Question: I am creating a system for my dissertation for a school to use. There's one aspect I can't get working though. I want to be able to set attendance for multiple people all at once. There's an image here that will show you what the form looks like:

All values are set to , so only a couple can be chaged to if need be. Once the button is pressed at the bottom of the form, I would like it to navigate to a confirmation page. I have used a MySQl query to get a list of staff members whose attendance has not already been set and used an tag to place this in an HTML form. The code I have to produce the list is as follows:
'''
<?php
// Get a list of all items and display them in ID order
$dynamicList = "";
$sql = mysql_query("SELECT StaffID, StaffName FROM StaffDetails WHERE StaffID NOT IN (SELECT StaffID FROM StaffAttendance WHERE AttendanceDate = curdate()) ORDER BY StaffID ASC");
// Show list
$productCount = mysql_num_rows($sql);
$setTodaysAttendanceList = "";
if ($productCount > 0) {
while($row = mysql_fetch_array($sql)) {
$StaffID = $row["StaffID"];
$StaffName = $row["StaffName"];
$setTodaysAttendanceList .= '<tr style="font-size:15px;">
<td><a href="../staff_member_details.php?id=' . $StaffID . '">' . $StaffID . '</a></td>
<td><a href="../staff_member_details.php?id=' . $StaffID . '">' . $StaffName . '</a></td>
<td><label>
<select name="attendance_status" id="attendance_status">
<option value="Present">Present</option>
<option value="Absent">Absent</option>
</select>
</label></td>
<td><label>
<textarea cols="21" rows="5" name="notes" id="notes" placeholder="Enter notes here..."></textarea>
</label></td>
</tr>';
}
} else {
$setTodaysAttendanceList = "There are no records listed at this time";
}
mysql_close();
?>
'''
Then within the HTML I have this:
'''
<form action="set_multiple_staff_attendance_confirm.php" enctype="multipart/form-data" name="StaffAttendanceForm" id="StaffAttendanceForm" method="post">
<?php echo $setTodaysAttendanceList; ?>
<tr style="font-size:15px;">
<td></td>
<td></td>
<td></td>
<td><label>
<input type="submit" name="addNewRow" id="addNewRow" value="Add Staff Attendance Records" />
</label></form></td>
</tr>
'''
When it redirects to the next page, I have an insert query that looks like this:
'''
<?php
// Add row to database
if (isset($_POST['staff_id'])) {
$staff_id = mysql_real_escape_string($_POST['staff_id']);
$attendance_status = mysql_real_escape_string($_POST['attendance_status']);
$notes = mysql_real_escape_string($_POST['notes']);
$sql .= mysql_query("INSERT INTO StaffAttendance (StaffID, AttendanceDate, AttendanceStatus, Notes) VALUES
('$staff_id', now(), '$attendance_status', '$notes')") or die (mysql_error());
$editid = mysql_insert_id();
}
?>
'''
I know this is a long and convoluted way of asking, but I'm just showing that I've had a go and am completely stuck!
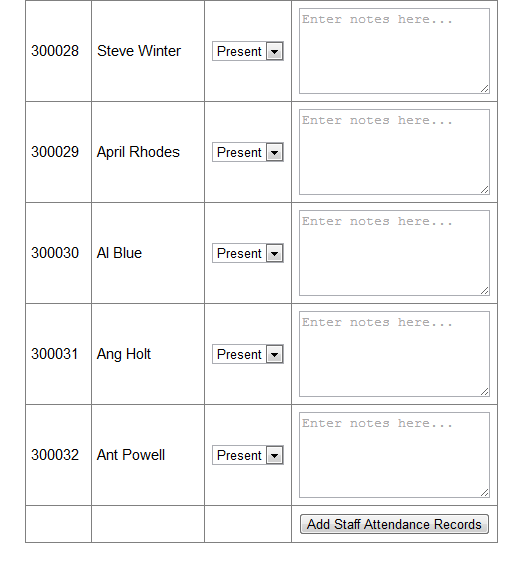
Answer: It looks to me like you are checking for '$_POST["staffid"]', but your select menus have 'name="attendance_status"' set.
You should rather set the names of your select menus like this:
'''
name="attendance_status[]"
'''
Then in your php script you read an array - not a single value - when you do '$_POST["attendance_staff"]'.
EDIT: This will only work if you also have an array available with all the corresponding staffids. You can get this by using a hidden input for every row whose name is 'staffid[]' and whose value is the staffid.
However, a more reliable way would probably be to use the staffid inside the name of every saveable form element, as David-SkyMesh pointed out in a comment to your post.
EDIT: For example, you could use this code to name your form elements (untested):
'''
<select name="$staffID_attendance_status" id="$staffID_attendance_status">
<option value="Present">Present</option>
<option value="Absent">Absent</option>
</select>
<textarea cols="21" rows="5" name="$staffID_notes" id="$staffID_notes" placeholder="Enter notes here..."></textarea>
<input type='hidden' name='staffID[]' value='$staffID'>
'''
Note that this will also give all your form elements unique ids which is necessary if you want your HTML to validate.
Then in your script you could do this:
'''
foreach ($_POST["staffID"] as $staffID) {
$staff_id = mysql_real_escape_string($staffID);
$attendance_status = mysql_real_escape_string($_POST[$staff_id . "_attendance_status"]);
$notes = mysql_real_escape_string($_POST[$staff_id . "_notes"]);
$sql .= mysql_query("INSERT INTO StaffAttendance (StaffID, AttendanceDate, AttendanceStatus, Notes) VALUES ('$staff_id', now(), '$attendance_status', '$notes')") or die (mysql_error());
$editid = mysql_insert_id();
}
'''